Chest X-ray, PA view. Patient: 33 years old, sex F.
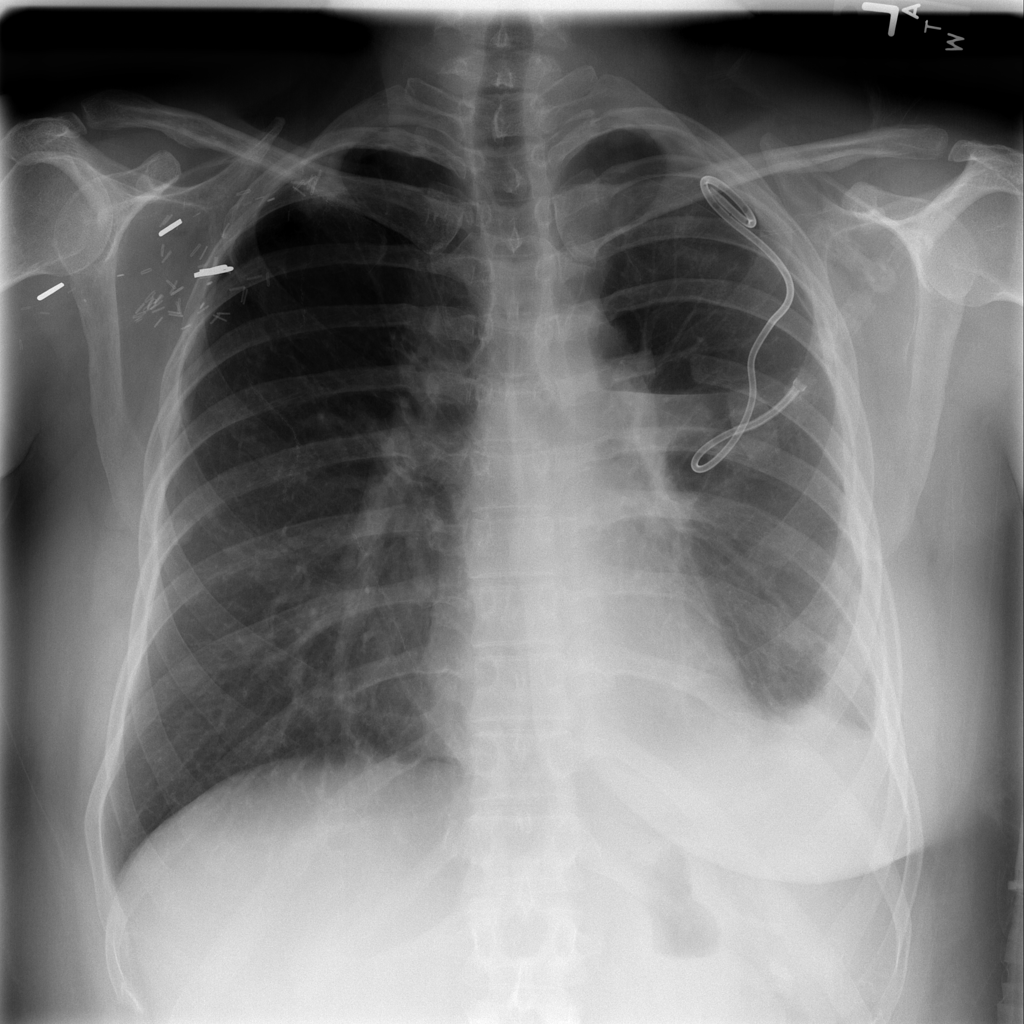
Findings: No Finding